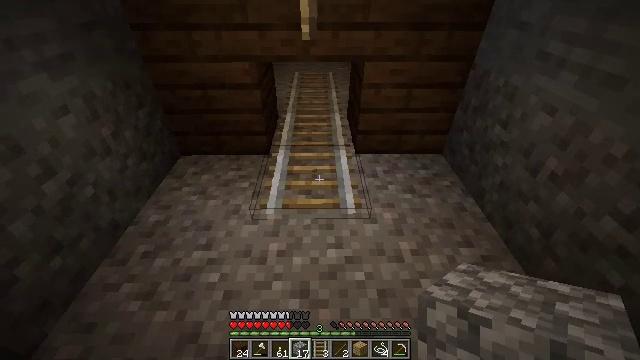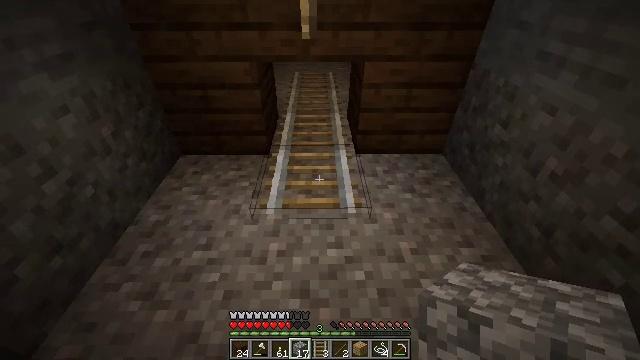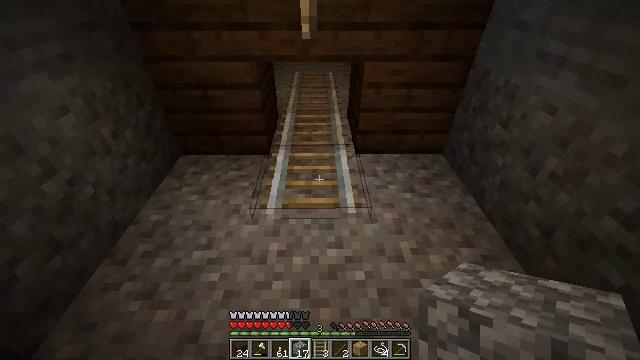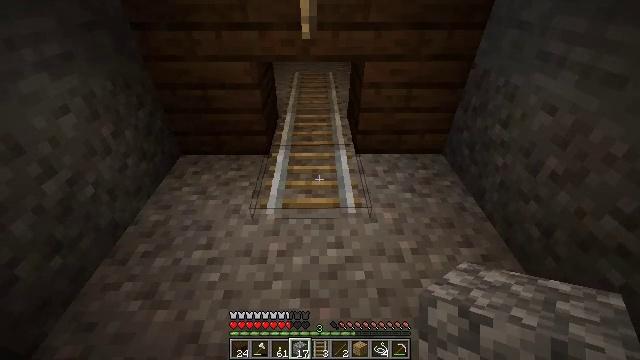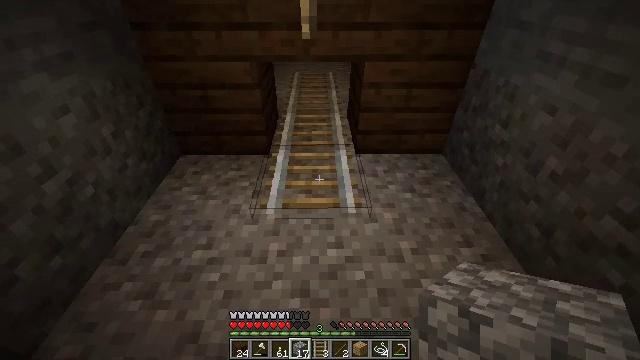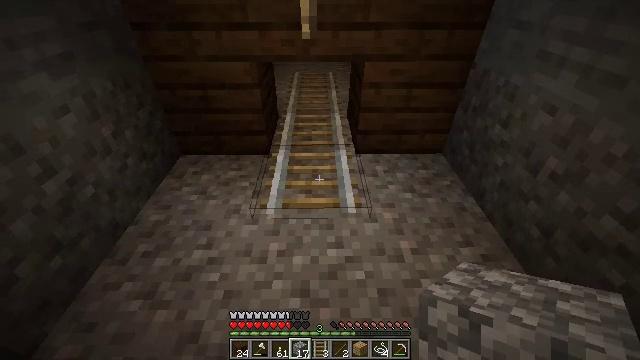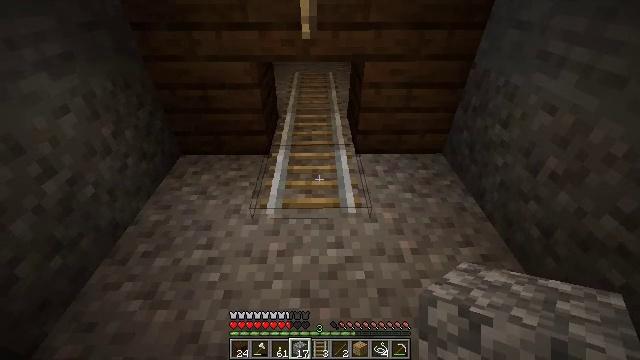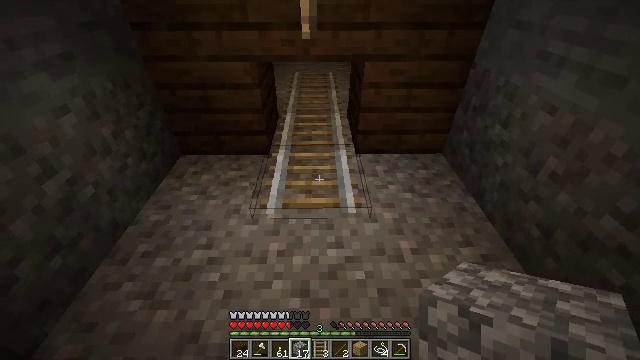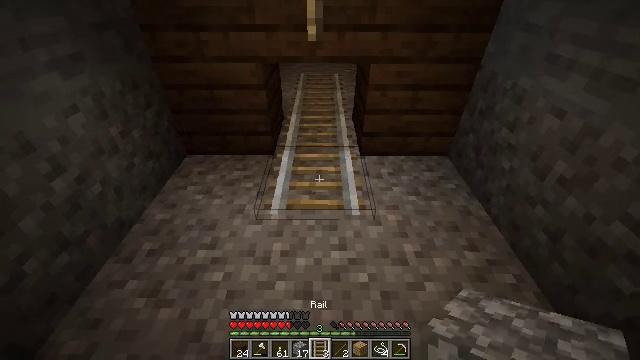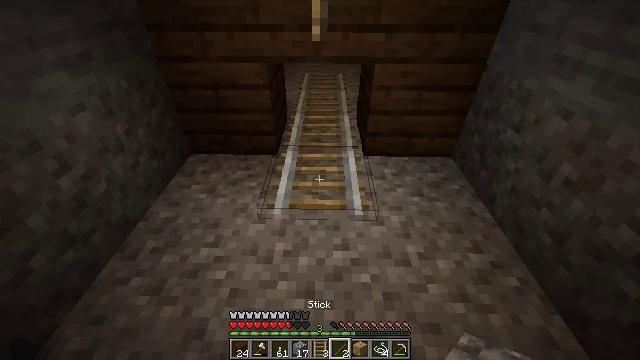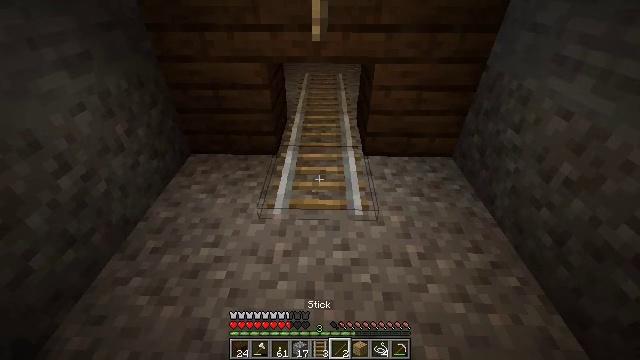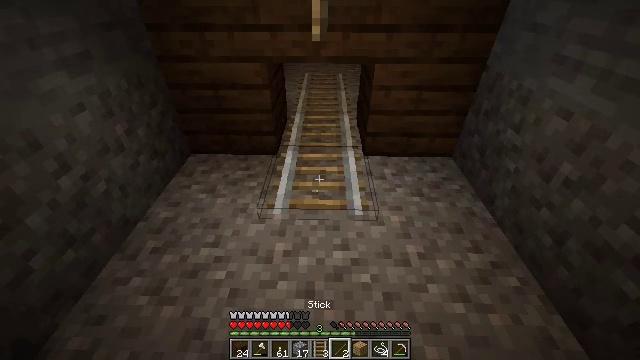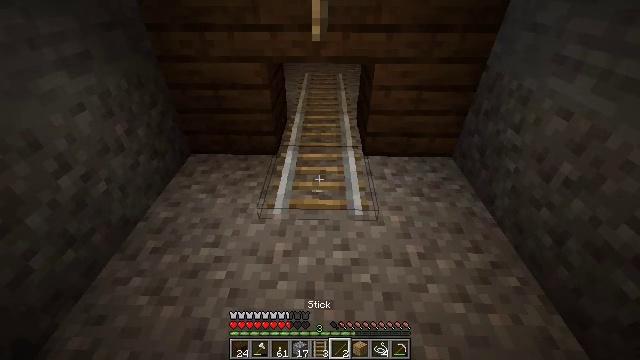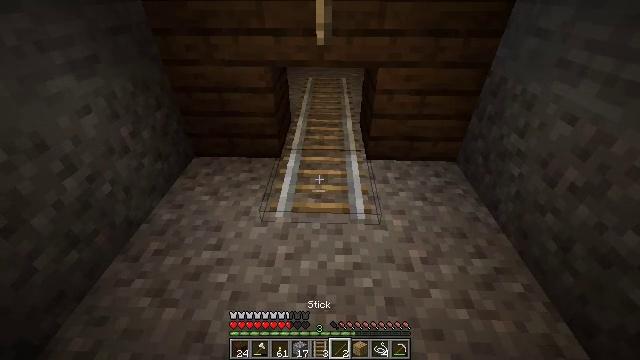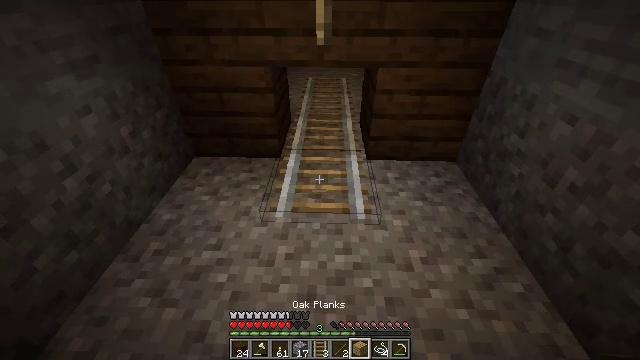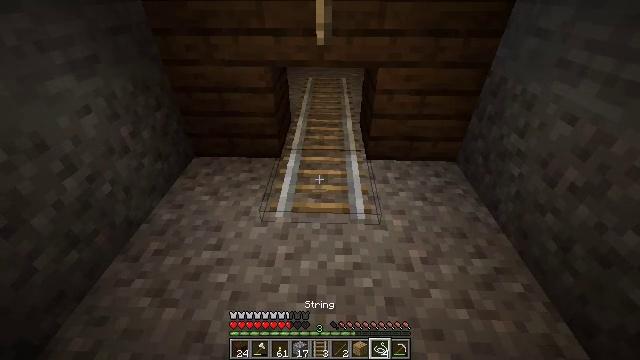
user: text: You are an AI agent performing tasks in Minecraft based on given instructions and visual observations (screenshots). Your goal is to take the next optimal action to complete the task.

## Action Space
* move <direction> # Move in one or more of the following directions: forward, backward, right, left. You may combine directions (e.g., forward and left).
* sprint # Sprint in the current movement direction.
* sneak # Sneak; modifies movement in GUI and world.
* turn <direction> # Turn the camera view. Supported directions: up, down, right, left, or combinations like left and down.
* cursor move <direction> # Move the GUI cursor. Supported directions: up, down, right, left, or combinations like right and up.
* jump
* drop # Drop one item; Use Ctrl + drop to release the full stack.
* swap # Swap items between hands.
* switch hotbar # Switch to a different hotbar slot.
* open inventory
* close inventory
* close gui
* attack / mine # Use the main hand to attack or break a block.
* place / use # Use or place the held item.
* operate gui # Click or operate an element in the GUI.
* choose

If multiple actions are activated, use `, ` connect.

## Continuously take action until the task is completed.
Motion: motion action
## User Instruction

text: Recycle the rail from an abandoned track.
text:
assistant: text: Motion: no_op
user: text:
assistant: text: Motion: no_op
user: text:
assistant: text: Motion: no_op
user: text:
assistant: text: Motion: no_op
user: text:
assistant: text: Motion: no_op
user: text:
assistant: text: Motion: no_op
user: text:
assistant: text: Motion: no_op
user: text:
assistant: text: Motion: turn left
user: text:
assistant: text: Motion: no_op
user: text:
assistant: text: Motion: no_op
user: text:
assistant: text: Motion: no_op
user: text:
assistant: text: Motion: no_op
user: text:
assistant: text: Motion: no_op
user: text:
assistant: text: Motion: no_op
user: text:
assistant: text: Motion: no_op
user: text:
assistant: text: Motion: no_op
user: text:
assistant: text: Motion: no_op
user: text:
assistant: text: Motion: no_op
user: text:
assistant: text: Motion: no_op
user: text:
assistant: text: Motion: no_op
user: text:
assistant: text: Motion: no_op
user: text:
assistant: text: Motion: no_op
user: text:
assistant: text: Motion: no_op
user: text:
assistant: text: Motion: no_op
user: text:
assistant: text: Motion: no_op
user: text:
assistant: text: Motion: no_op
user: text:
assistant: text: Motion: no_op
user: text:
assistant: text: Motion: no_op
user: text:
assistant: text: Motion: no_op
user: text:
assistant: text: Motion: no_op